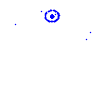
Particle: pion